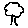
Label: tree